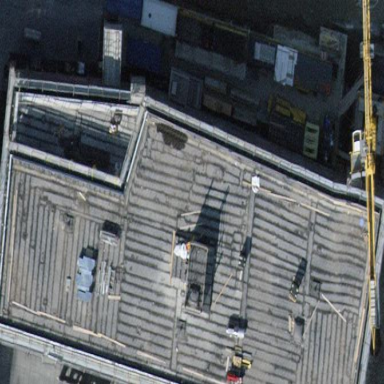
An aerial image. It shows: Office building with flat roof.